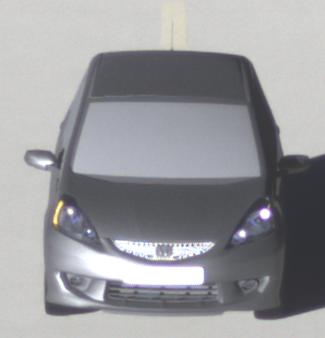
Make: Honda
Model: Jazz 1.2
Detailed model: Jazz (III) (11/08 - 04/11)
Model produced from: 2008/11
Model produced until: 2010/10
Doors: 5
Color: gray
Road condition: dry road
Daytime: sunrise or sunset
Contrast: high contrast